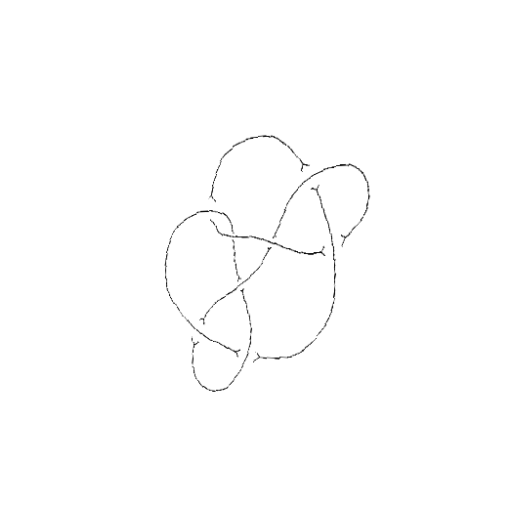
Crossing number: 8